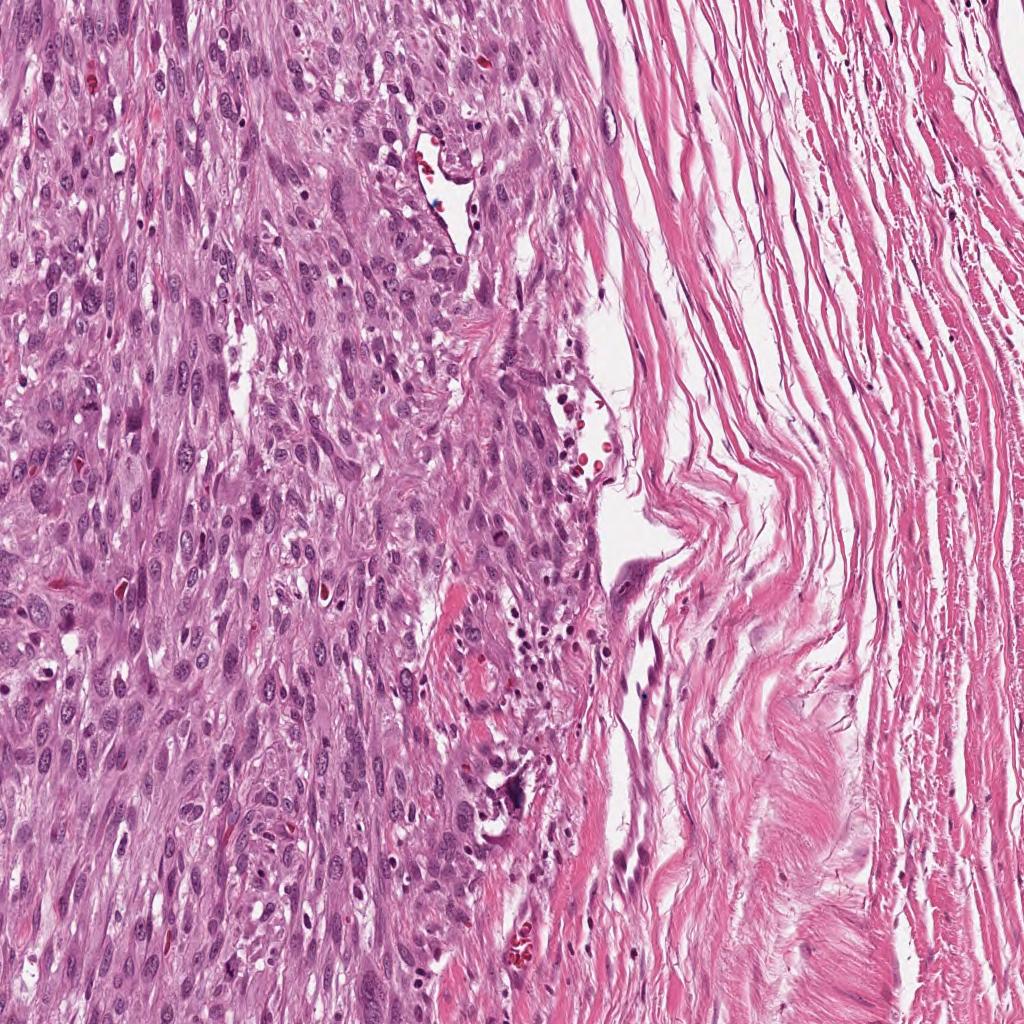
Label: Viable